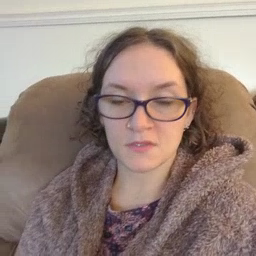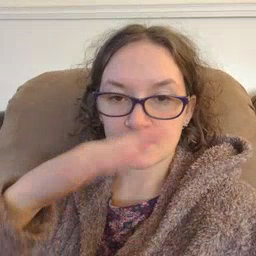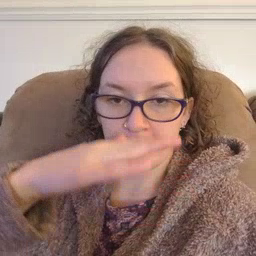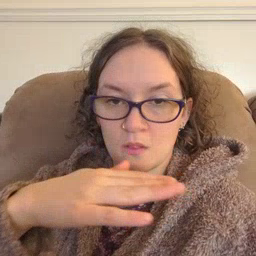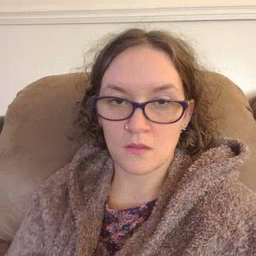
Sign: table